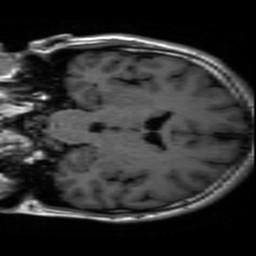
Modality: inplaneT1
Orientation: coronal
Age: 18
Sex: male
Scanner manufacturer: ge
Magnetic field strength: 3 T
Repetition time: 2.499 s
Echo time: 0.02513 s